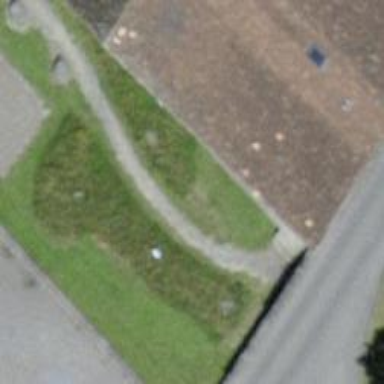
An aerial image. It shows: Retaining wall.